Question: I've tried everything I can find in stackoverflow and on the web and I can't figure out how to fix it.
If I use maxcdn for Font Awesome, IE 10/11 are happy and I can see the icons. If I use the local bower install, no icons.
When I look at the network tab for maxcdn, I see the following:
'''
https://maxcdn.bootstrapcdn.com/font-awesome/4.3.0/fonts/fontawesome-webfont.eot?#iefix&v=4.3.0
'''
When I look at the network tab for local bower, I see the following:
'''
/bower_components/font-awesome/fonts/fontawesome-webfont.eot?
/bower_components/font-awesome/fonts/fontawesome-webfont.woff?v=4.3.0
/bower_components/font-awesome/fonts/fontawesome-webfont.ttf?v=4.3.0
'''
The response header for the local bower install is:

I'm guessing that the answer is in the response header, but not sure what or how to fix it.
Help please!
Julie
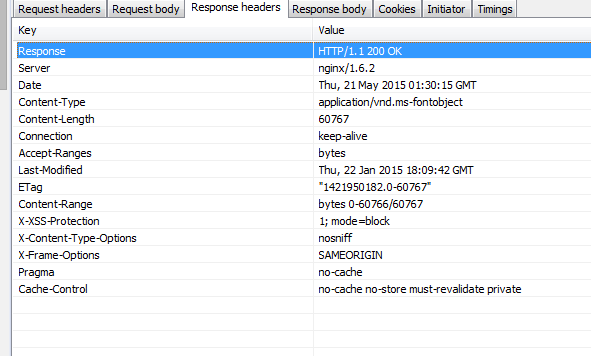
Answer: The answer to my problem was to remove:
Pragma "no-cache"
from the headers being served by our nginx.
I do not know why this fixed the problem, but it did....